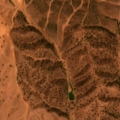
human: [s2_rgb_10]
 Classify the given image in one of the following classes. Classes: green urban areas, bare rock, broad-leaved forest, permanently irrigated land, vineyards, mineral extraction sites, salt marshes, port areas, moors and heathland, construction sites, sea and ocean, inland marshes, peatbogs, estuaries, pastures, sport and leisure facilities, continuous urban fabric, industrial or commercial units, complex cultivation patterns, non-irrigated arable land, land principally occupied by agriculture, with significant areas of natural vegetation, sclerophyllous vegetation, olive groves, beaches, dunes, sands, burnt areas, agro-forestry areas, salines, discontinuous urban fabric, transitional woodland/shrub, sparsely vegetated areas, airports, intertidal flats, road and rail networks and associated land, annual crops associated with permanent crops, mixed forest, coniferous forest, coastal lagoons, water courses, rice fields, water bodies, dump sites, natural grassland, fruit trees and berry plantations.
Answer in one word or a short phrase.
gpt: non-irrigated arable land, agro-forestry areas, transitional woodland/shrub